高二 · 度量几何学
14.在 $\triangle A B C$ 中, $\angle A B C=90^{\circ}, A B=4, B C=3$, 点 $D$ 在线段 $A C$ 上,若 $\angle B D C=45^{\circ}$, 则 $B D=$ \$ \qquad \$ , $\cos \angle A B D=$ \$ \qquad \$ .
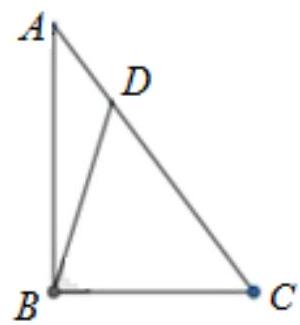
答案: $\frac{12 \sqrt{2}}{5}, \frac{7 \sqrt{2}}{10}$
解析: 如图, 在 $\triangle A B D$ 中, 由正弦定理有: $\frac{A B}{\sin \angle A D B}=\frac{B D}{\sin \angle B A C}$, 而 $A B=4, \angle A D B=\frac{3 \pi}{4}$, $A C=\sqrt{A B^{2}+B C^{2}}=5, \sin \angle B A C=\frac{B C}{A C}=\frac{3}{5}, \cos \angle B A C=\frac{A B}{A C}=\frac{4}{5}$, 所以 $B D=\frac{12 \sqrt{2}}{5}$.
$\cos \angle A B D=\cos (\angle B D C-\angle B A C)=\cos \frac{\pi}{4} \cos \angle B A C+\sin \frac{\pi}{4} \sin \angle B A C=\frac{7 \sqrt{2}}{10}$.

.